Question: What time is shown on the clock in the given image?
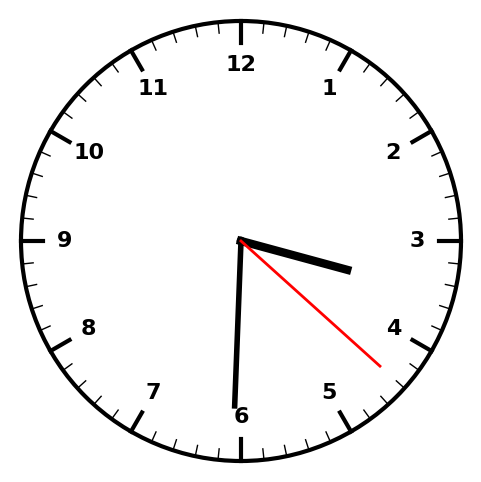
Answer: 03:30:22